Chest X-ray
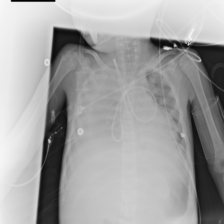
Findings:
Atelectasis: negative
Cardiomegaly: negative
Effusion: positive
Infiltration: positive
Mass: negative
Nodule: negative
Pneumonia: negative
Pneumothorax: negative
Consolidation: negative
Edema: negative
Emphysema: negative
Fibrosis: negative
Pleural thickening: negative
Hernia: negative